Question: I have a network with a server and many computers connected to it. I have a software installed on the server which is accessed and used by many clients.
Now i have created a reporting tool using 'c#/Winforms'. In summary it connects to Access DB and creates reports. And each pc on the network contains an Access DB , so we give path to that DB and it creates report for that pc we connect using path like:
\WinPc\Tmuser\Database\users.mdb
When 'WinPc' is the computer name , 'Tmuser' is the shared folder on the pc which contains the database. This works perfectly fine when i have the application (c#/Winform) on the man server it can connect to any pc and generate reports.
But when i put the tool on any pc and give path of Db on another pc it gives error as below:

And i cannot figure out why this error shows up , as when i check the path in explorer it opens the access Db just fine. Kindly let me know if you have any suggestions.
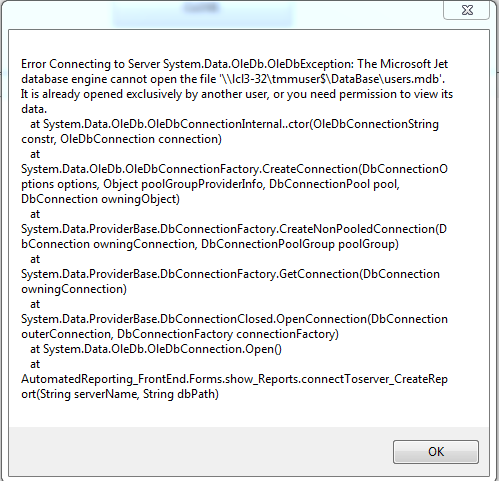
Answer: The issue was the permissions, the pc it was connecting too needed credentials when from another pc, instead of server so it did not let it open files... Changing the current user to 'domain account' worked